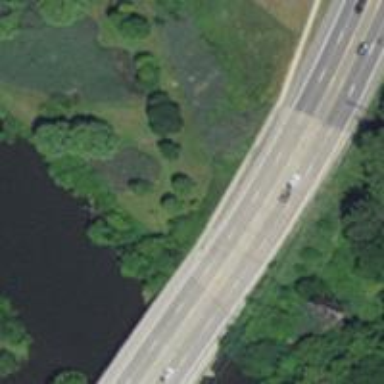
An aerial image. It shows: Secondary road crossing bridge.